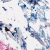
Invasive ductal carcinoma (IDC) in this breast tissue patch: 0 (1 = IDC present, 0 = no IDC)